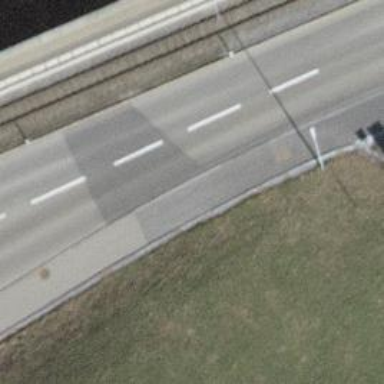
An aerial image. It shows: Secondary road with asphalt surface and cycle track on the right side.